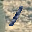
Label: 1